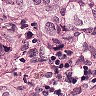
Metastatic tissue present: yes